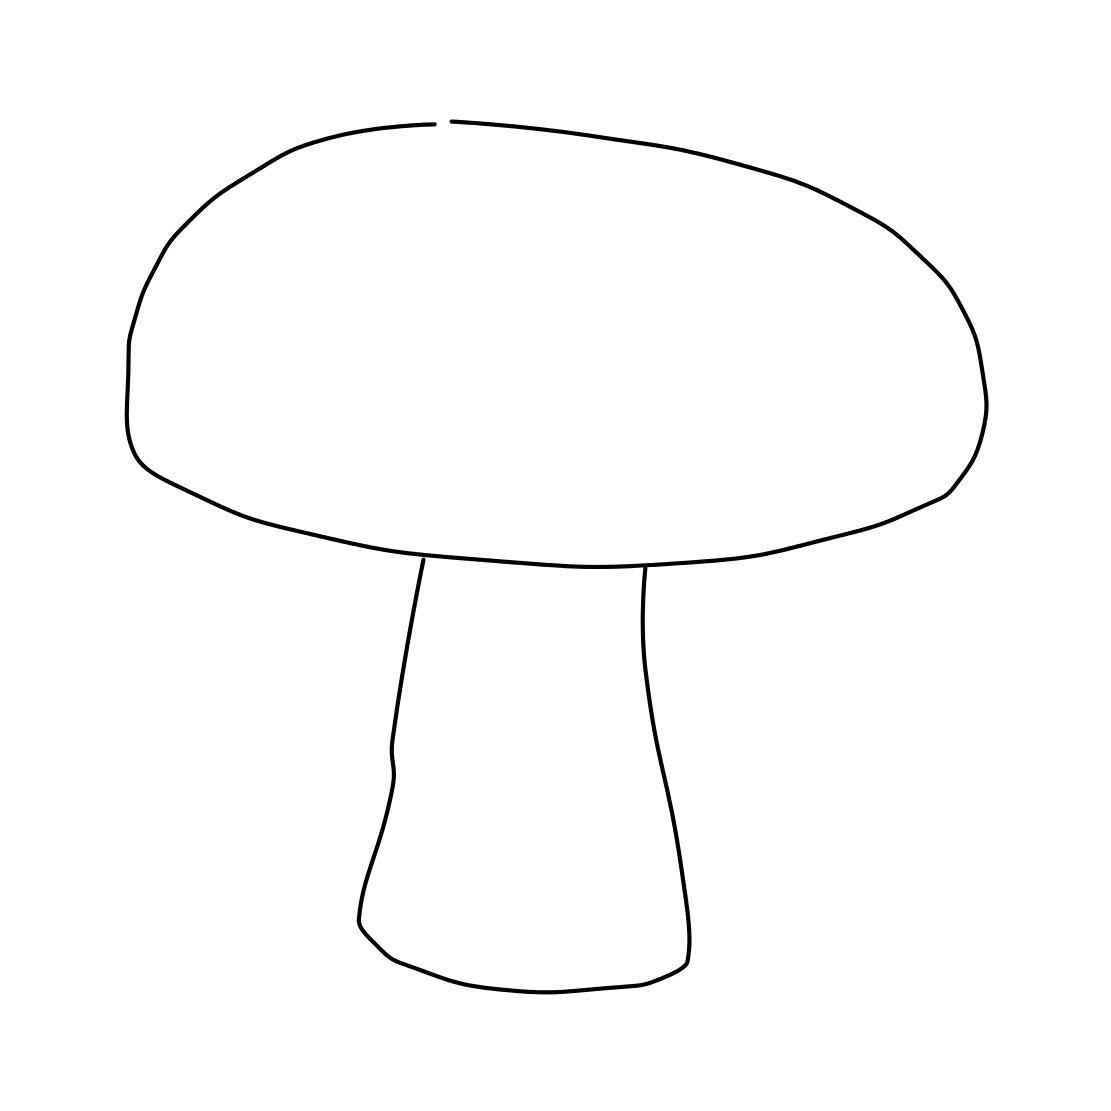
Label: mushroom